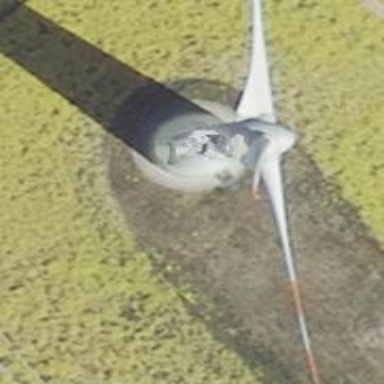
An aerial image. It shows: Wind generator powered by horizontal axis wind turbine.